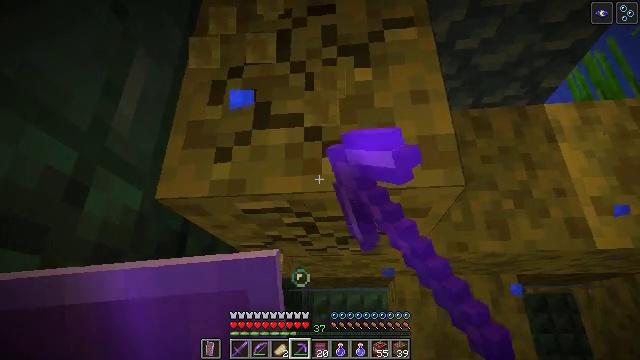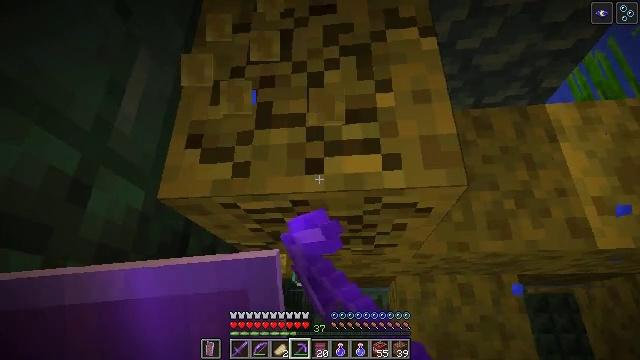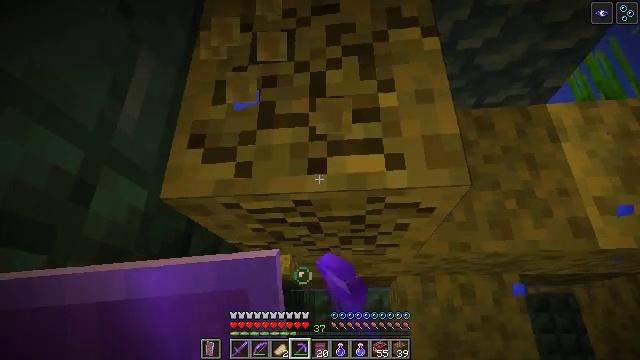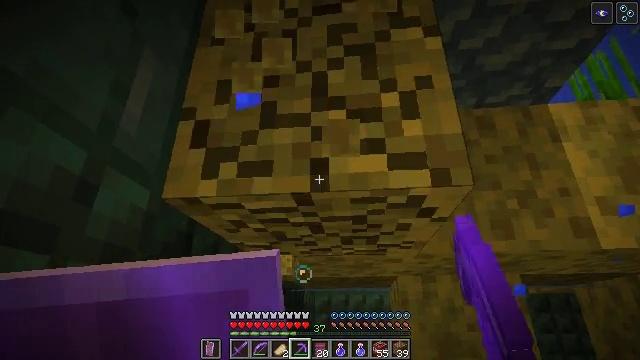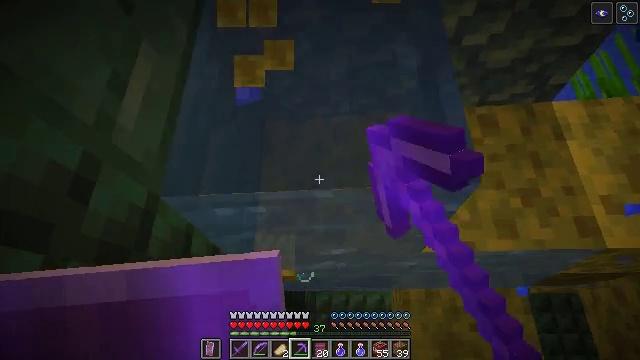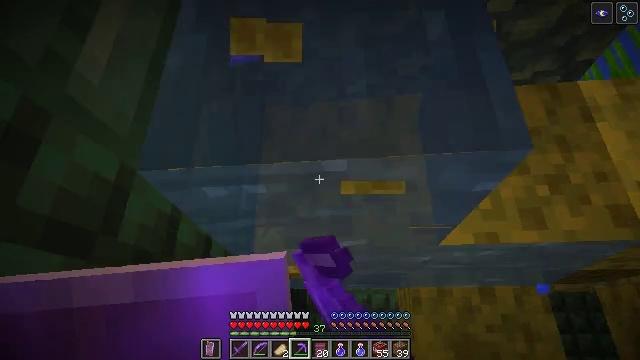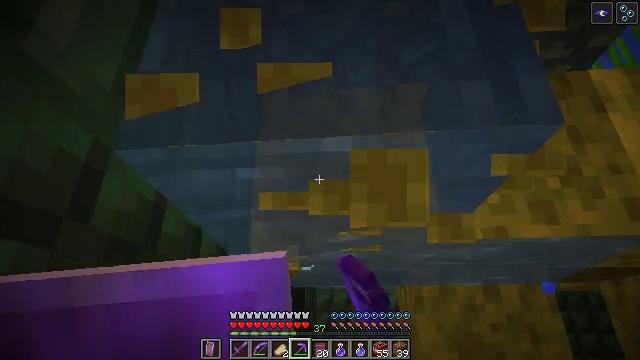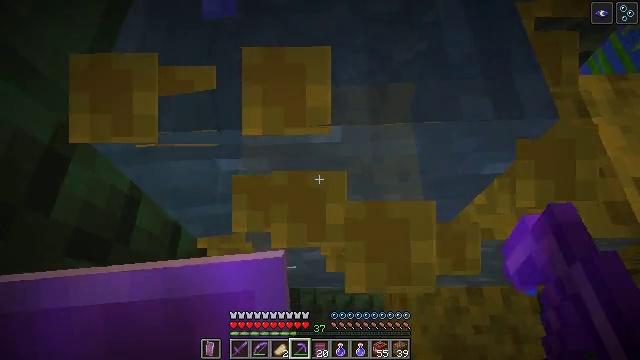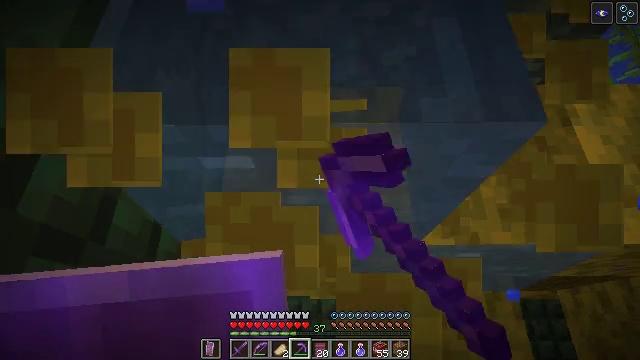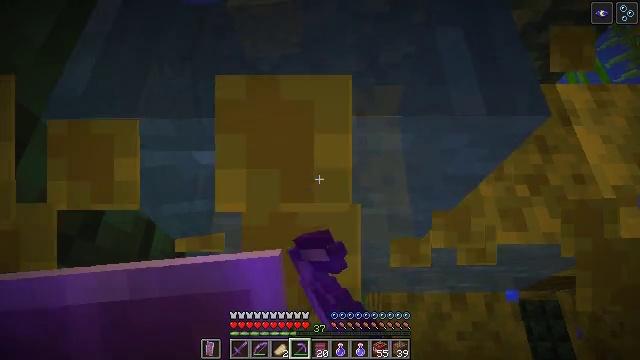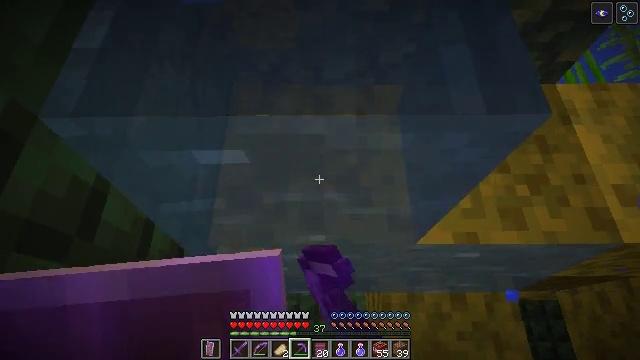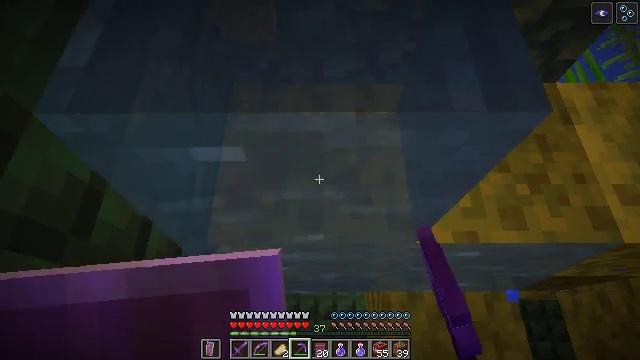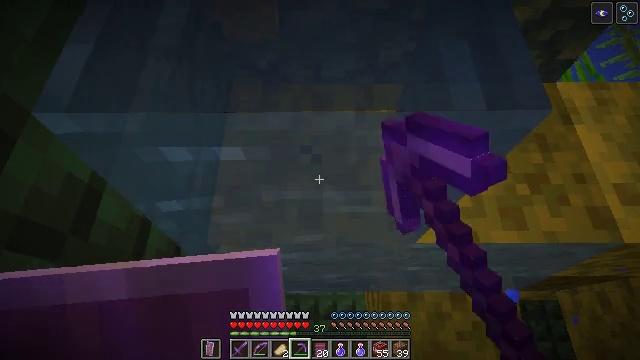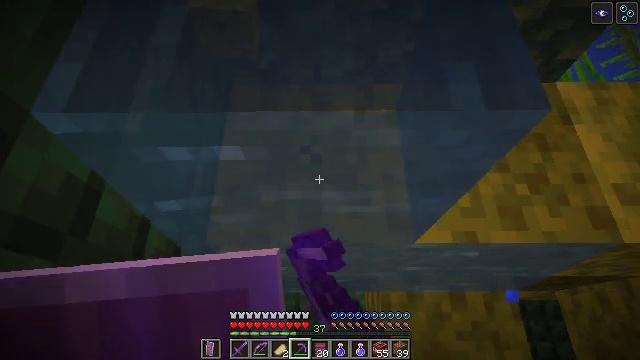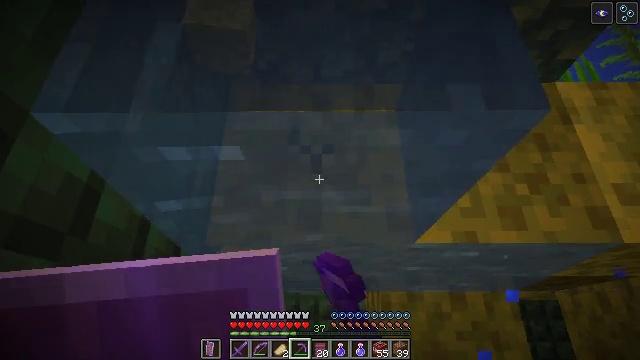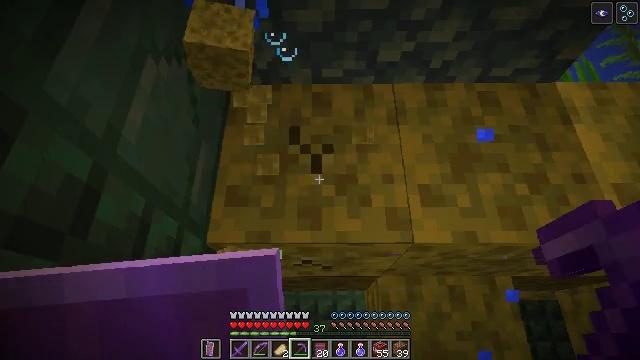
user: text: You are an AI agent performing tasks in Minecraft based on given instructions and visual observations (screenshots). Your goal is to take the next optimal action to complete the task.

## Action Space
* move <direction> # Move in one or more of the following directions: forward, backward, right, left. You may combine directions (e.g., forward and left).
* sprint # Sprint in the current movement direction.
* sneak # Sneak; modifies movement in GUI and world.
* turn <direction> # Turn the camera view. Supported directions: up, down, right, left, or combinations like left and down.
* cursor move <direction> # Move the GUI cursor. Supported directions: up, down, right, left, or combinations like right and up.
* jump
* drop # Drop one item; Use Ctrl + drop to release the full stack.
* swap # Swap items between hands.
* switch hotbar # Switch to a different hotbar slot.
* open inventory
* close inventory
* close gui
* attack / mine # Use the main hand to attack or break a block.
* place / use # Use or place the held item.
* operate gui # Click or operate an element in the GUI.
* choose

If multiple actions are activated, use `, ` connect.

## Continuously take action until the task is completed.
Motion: motion action
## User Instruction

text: Collect the wet sponge after mining.
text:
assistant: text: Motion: attack / mine
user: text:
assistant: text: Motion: attack / mine
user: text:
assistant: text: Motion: attack / mine
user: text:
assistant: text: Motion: move forward, attack / mine
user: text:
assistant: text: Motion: move forward, attack / mine
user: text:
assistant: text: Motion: attack / mine
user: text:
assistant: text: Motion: turn right, attack / mine
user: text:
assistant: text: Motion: turn right, attack / mine
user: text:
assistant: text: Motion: attack / mine
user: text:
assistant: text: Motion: attack / mine
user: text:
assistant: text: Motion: attack / mine
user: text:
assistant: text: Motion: attack / mine
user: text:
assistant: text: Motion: attack / mine
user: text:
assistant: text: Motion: attack / mine
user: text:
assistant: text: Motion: attack / mine
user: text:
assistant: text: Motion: attack / mine
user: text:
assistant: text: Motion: attack / mine
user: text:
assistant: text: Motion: attack / mine
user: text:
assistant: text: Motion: attack / mine
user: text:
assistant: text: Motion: move forward, attack / mine
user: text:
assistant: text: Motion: move forward, attack / mine
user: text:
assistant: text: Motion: move forward, turn down, attack / mine
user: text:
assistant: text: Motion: move forward, attack / mine
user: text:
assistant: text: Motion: attack / mine
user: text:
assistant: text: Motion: attack / mine
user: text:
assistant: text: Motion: attack / mine
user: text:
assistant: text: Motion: attack / mine
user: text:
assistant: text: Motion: attack / mine
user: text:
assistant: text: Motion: attack / mine
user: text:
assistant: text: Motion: attack / mine